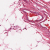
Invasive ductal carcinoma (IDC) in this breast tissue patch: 0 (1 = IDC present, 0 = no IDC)